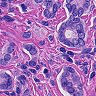
Metastatic tissue present: yes